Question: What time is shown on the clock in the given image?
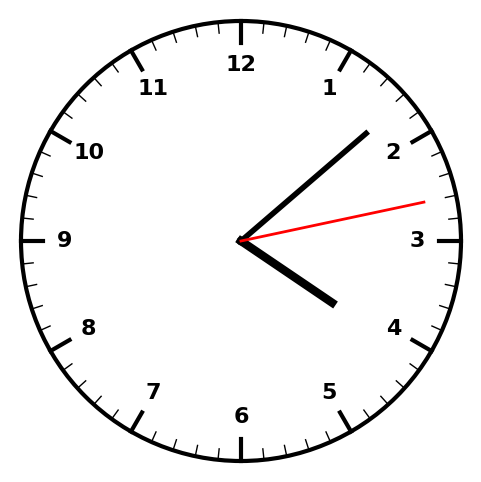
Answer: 04:08:13